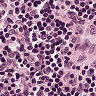
Metastatic tissue present: no